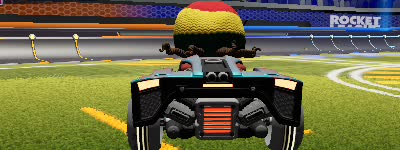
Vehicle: breakout